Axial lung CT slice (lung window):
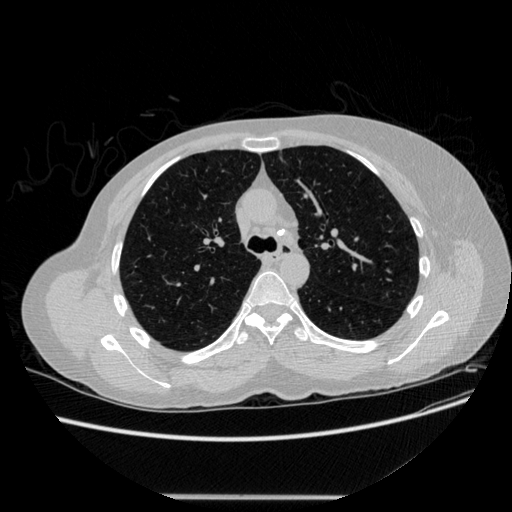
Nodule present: no